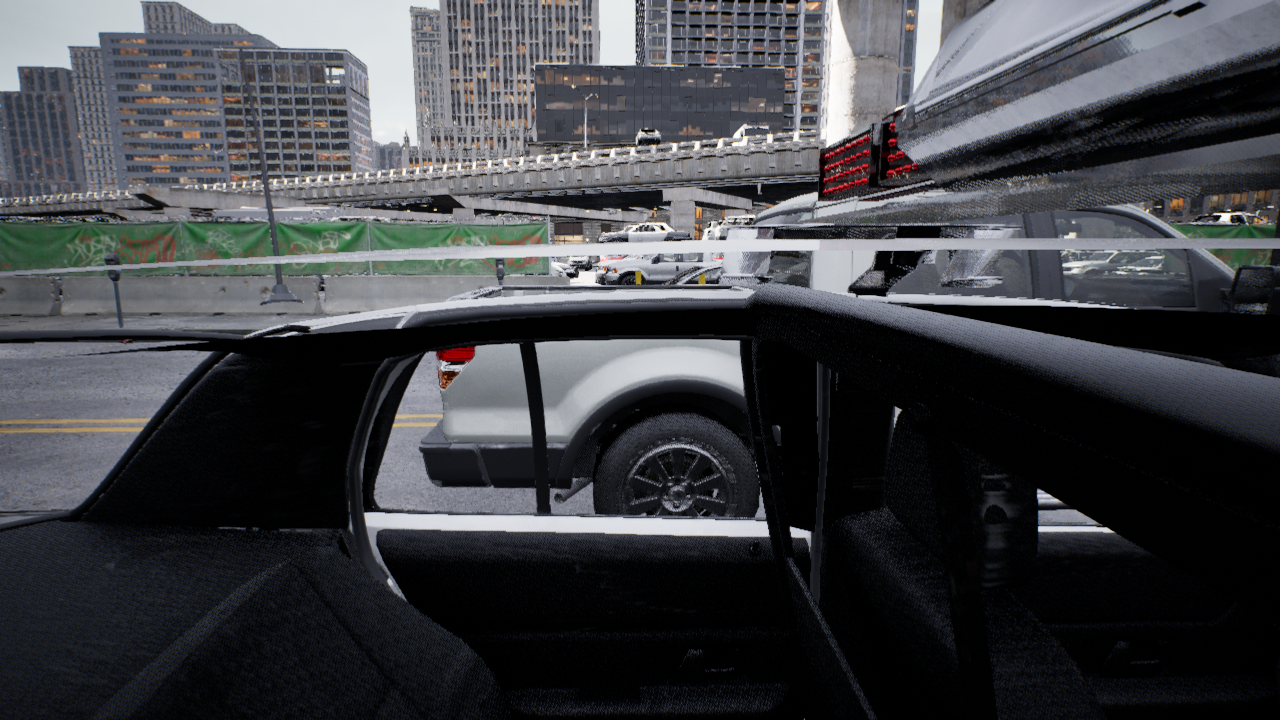
Venue: downtown
Lighting: clear day
Vehicle rig: pickup